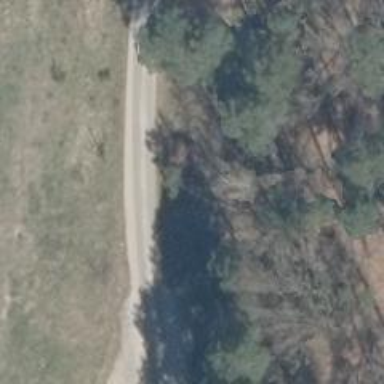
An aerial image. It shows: Dirt track road with grade3 tracktype.